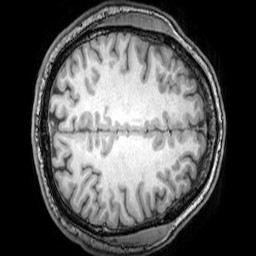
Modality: T1w
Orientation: axial
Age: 26
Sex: male
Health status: healthy
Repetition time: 0.081 s
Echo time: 0.037 s